Question: I'm writing an app, that can upload files to Skydrive using <URL>.
On my own phone authorization works excellent, but on another device displays the error:
What i'm doing wrong?
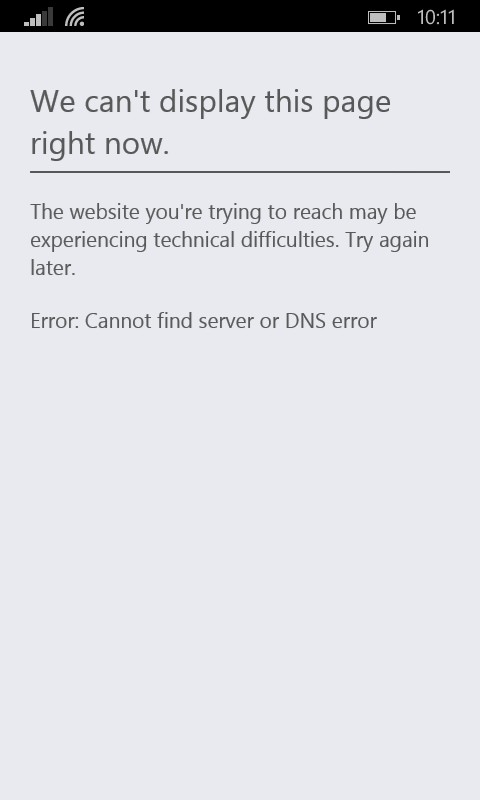
Answer: I solved this by adding capability ID_CAP_NETWORKING in the WMAppManifest.xml file and it work.